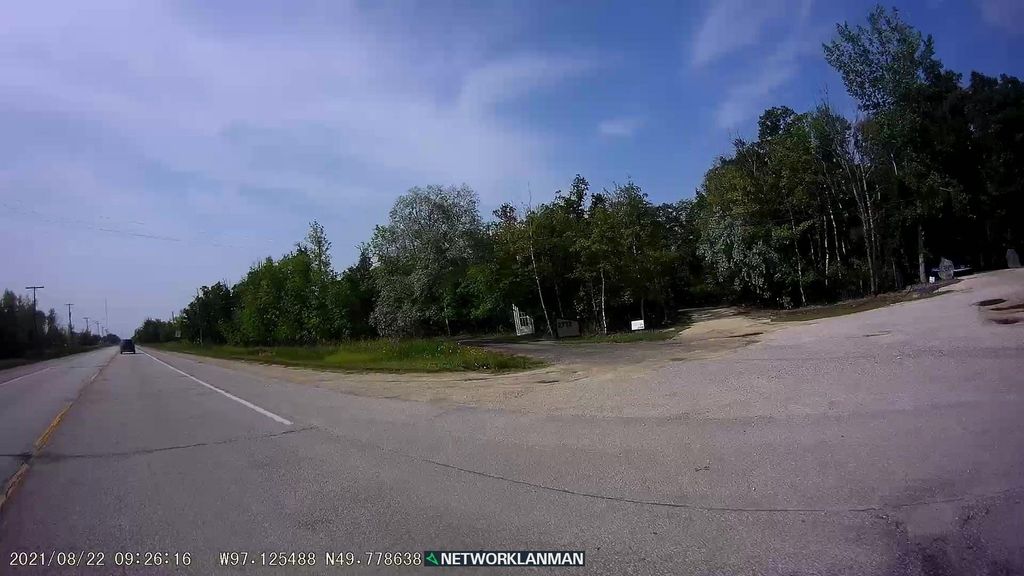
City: winnipeg